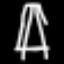
Label: The Eiffel Tower